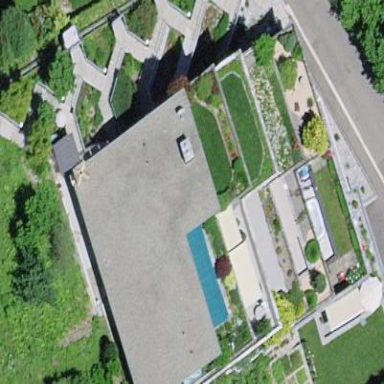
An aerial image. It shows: Terrace building.